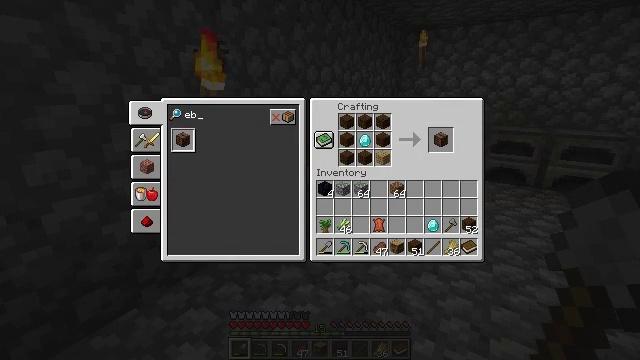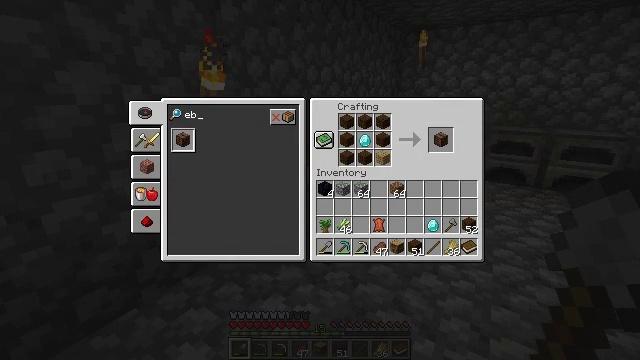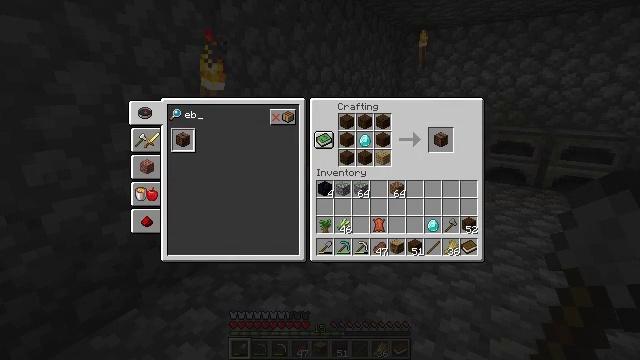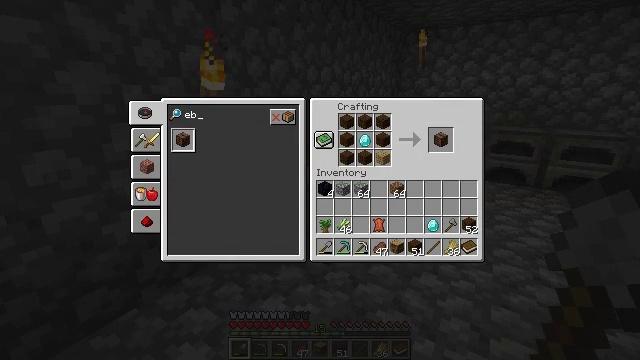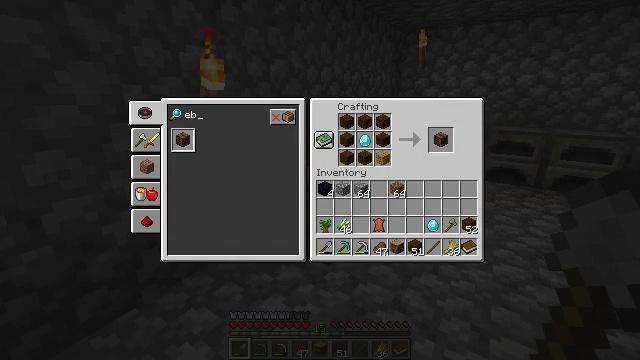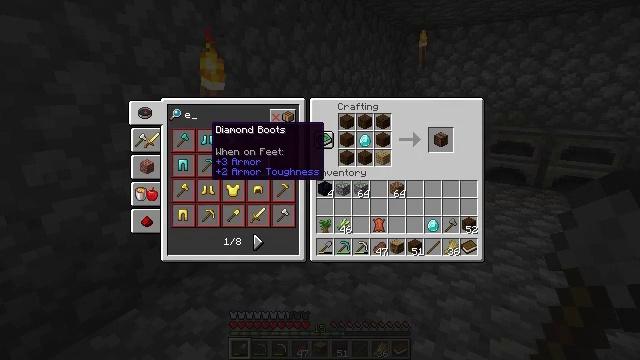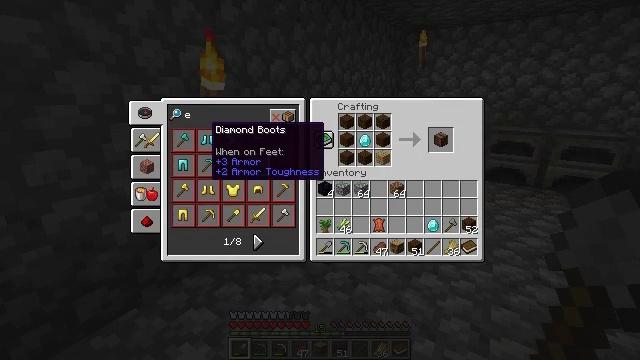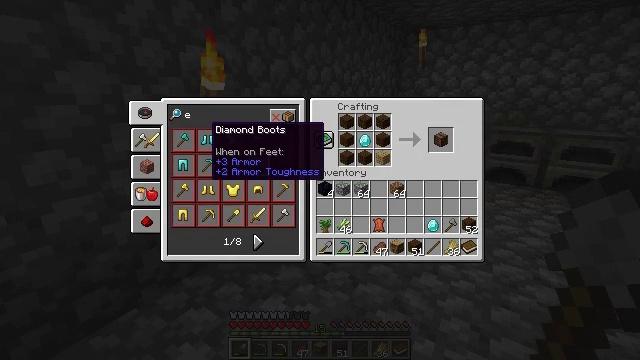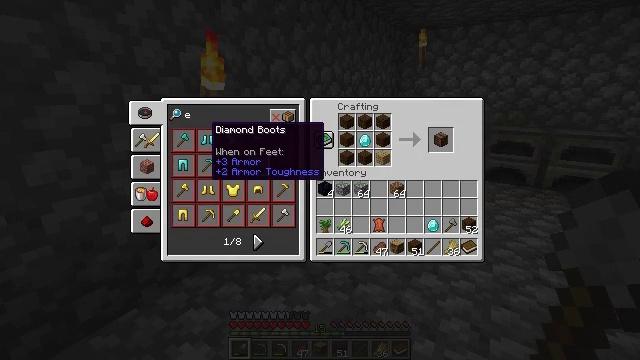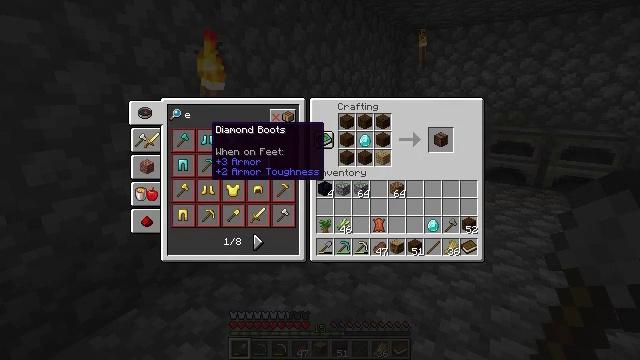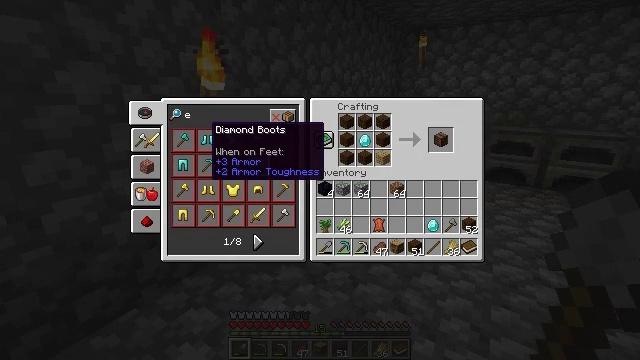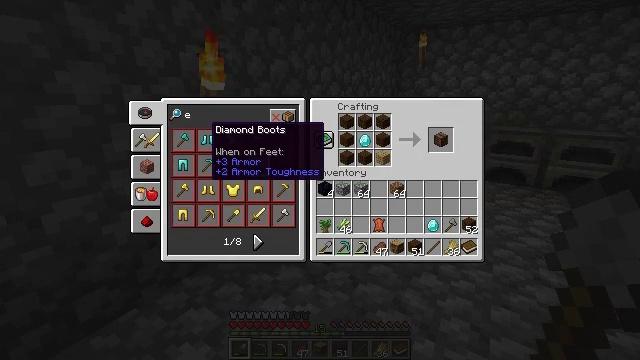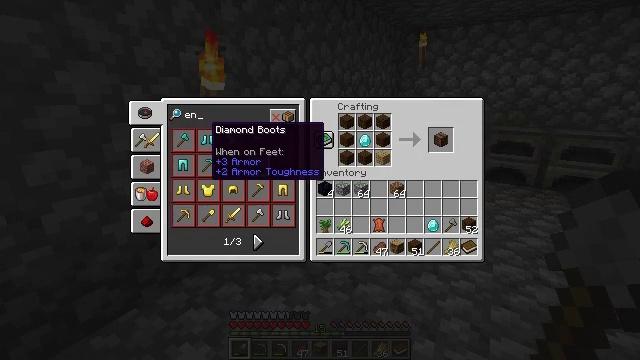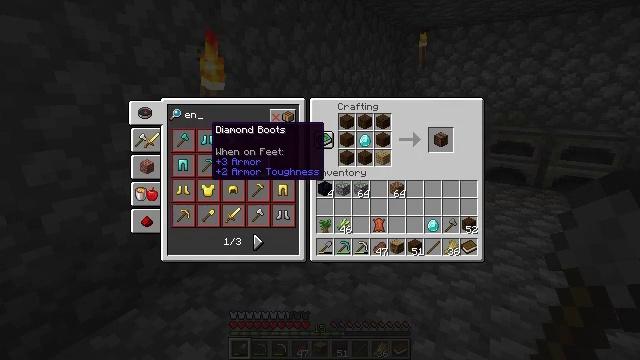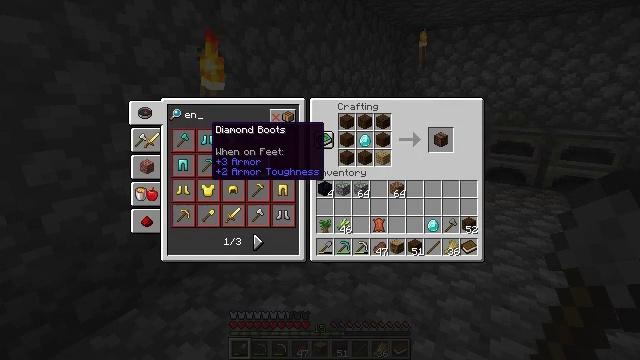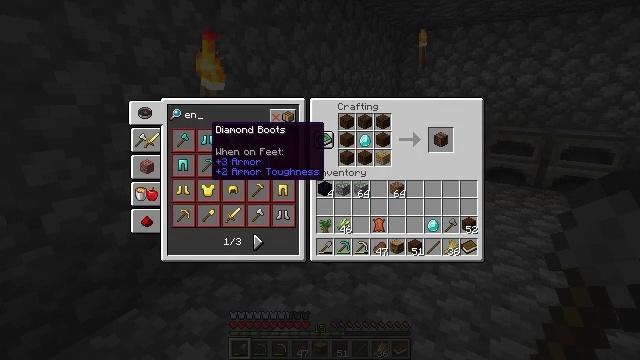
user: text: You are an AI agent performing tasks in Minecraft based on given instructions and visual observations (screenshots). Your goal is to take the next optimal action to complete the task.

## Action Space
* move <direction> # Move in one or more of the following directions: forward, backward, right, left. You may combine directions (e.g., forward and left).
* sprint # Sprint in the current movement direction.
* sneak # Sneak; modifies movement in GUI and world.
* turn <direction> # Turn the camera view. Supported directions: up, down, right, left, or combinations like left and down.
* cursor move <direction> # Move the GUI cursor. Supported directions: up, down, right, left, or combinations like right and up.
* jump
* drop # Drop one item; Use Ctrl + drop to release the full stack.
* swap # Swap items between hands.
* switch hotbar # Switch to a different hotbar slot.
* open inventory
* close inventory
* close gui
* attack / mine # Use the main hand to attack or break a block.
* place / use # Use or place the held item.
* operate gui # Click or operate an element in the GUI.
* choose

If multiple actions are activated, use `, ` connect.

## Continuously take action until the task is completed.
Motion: motion action
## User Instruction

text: Combine your ingredients on a crafting table to get an enchanting table.
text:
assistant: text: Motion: no_op
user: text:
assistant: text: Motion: no_op
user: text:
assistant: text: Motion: no_op
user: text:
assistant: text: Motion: no_op
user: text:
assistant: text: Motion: no_op
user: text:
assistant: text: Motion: no_op
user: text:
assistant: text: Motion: no_op
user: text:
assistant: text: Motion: no_op
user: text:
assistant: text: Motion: no_op
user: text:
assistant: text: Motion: no_op
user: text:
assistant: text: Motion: no_op
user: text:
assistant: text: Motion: no_op
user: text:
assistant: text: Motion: no_op
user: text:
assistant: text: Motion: no_op
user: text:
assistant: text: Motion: no_op
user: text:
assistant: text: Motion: no_op
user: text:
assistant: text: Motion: no_op
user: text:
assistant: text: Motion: no_op
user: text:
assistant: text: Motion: no_op
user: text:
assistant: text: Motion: no_op
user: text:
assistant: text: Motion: no_op
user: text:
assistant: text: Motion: no_op
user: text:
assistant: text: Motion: no_op
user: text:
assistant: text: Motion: no_op
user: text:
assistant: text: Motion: no_op
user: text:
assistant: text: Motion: no_op
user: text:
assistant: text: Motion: no_op
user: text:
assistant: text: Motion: no_op
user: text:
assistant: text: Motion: cursor move left
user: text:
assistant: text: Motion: no_op